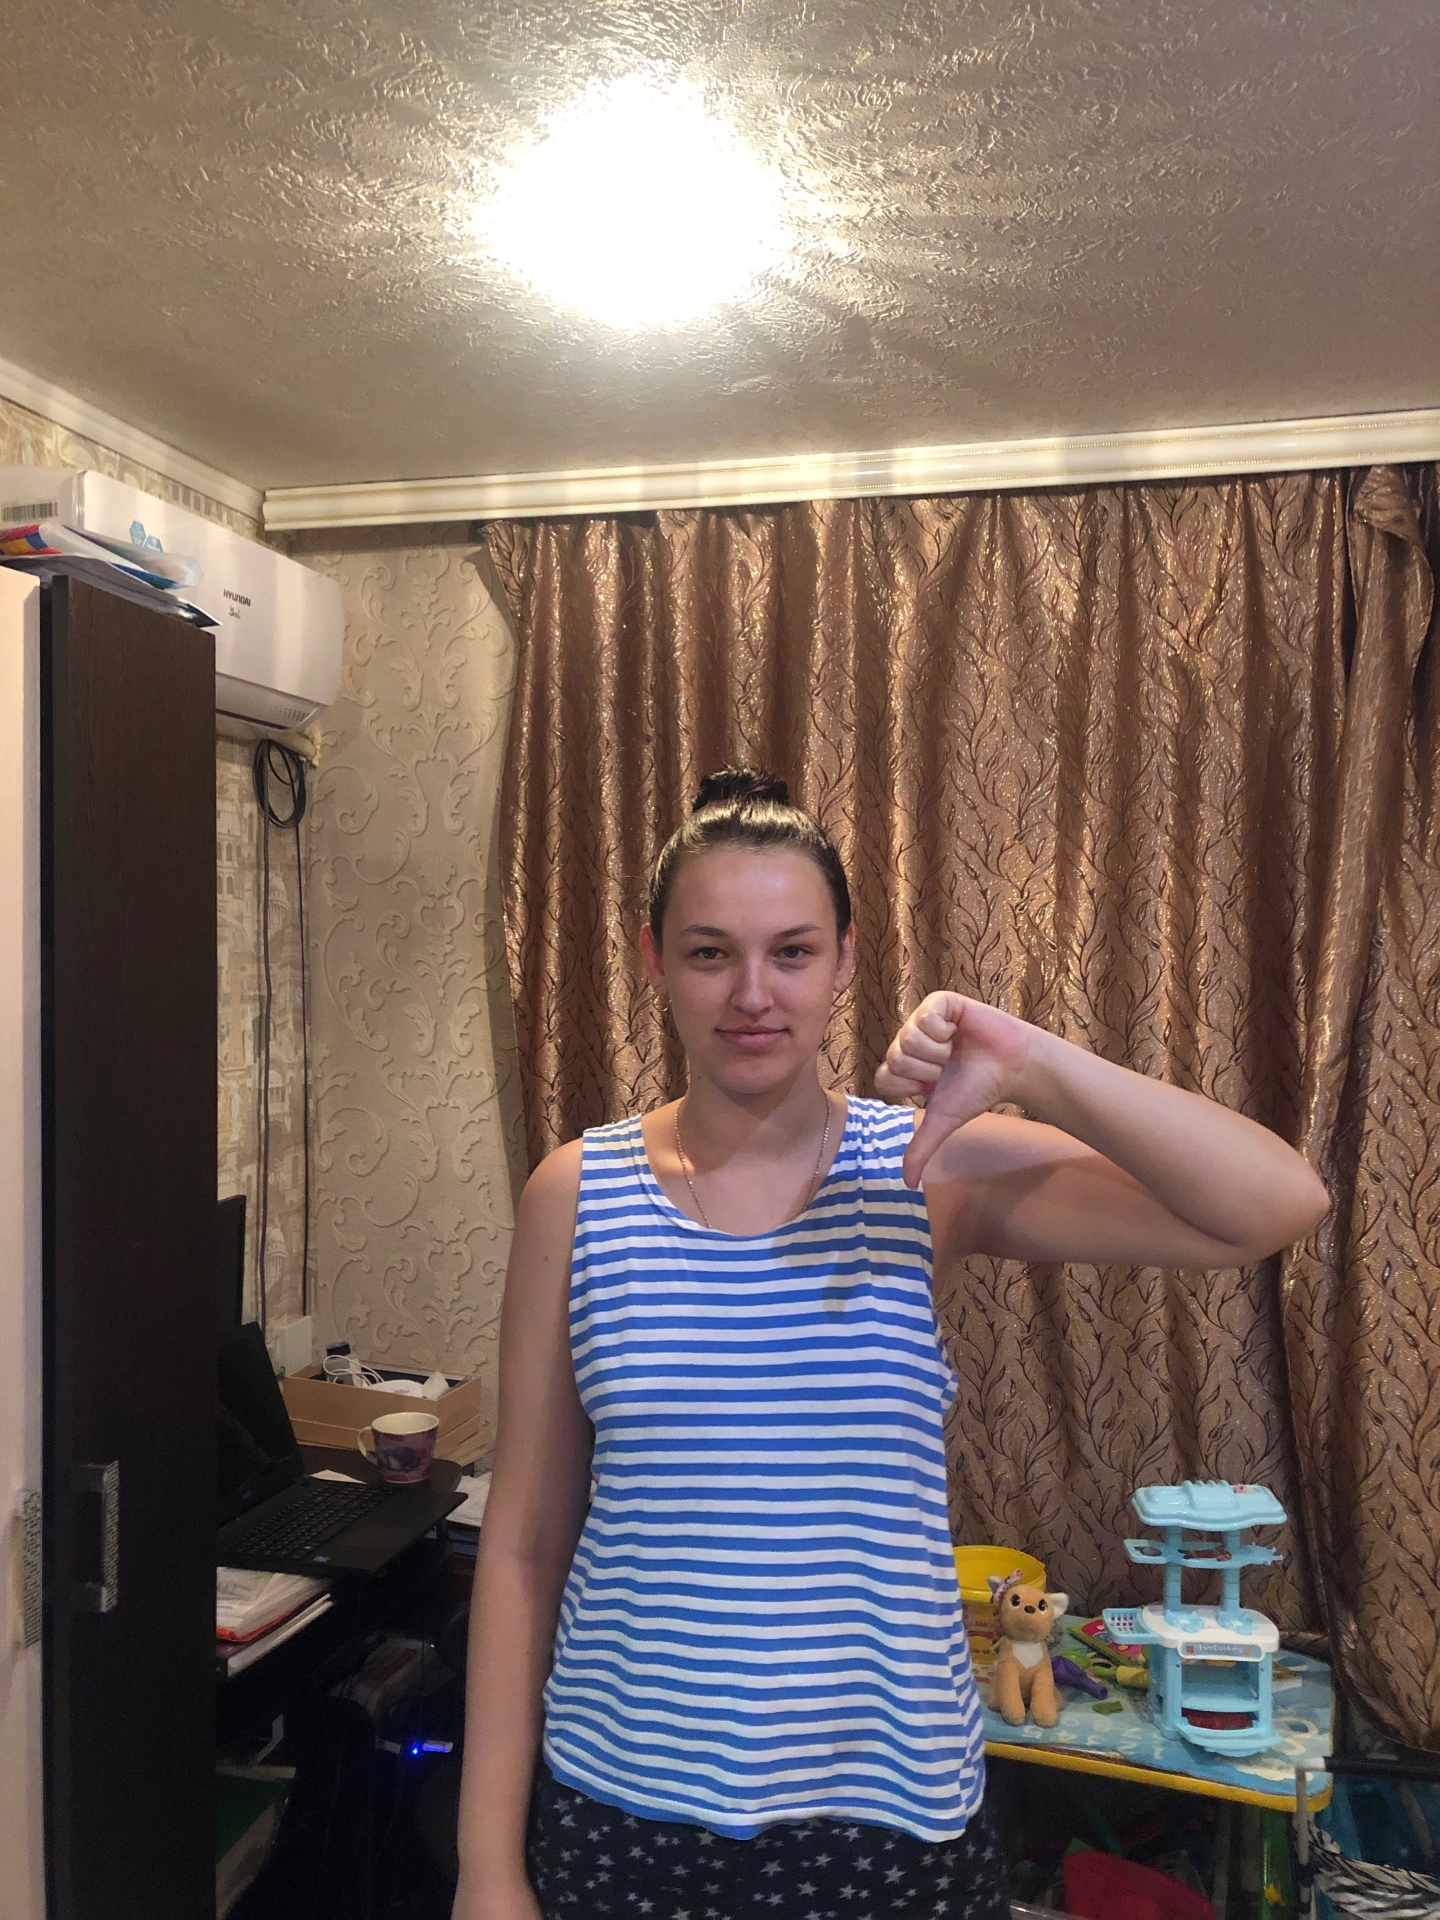
Label: noise